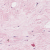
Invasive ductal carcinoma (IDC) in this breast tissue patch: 0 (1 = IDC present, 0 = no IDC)